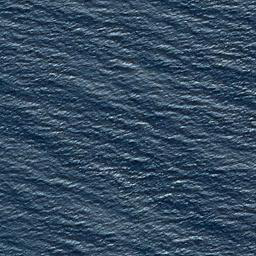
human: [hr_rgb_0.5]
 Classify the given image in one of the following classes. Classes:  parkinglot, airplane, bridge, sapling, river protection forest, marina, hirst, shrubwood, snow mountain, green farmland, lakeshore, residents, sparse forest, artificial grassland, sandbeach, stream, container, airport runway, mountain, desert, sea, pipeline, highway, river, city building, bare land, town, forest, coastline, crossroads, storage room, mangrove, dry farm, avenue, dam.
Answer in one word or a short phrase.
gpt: sea